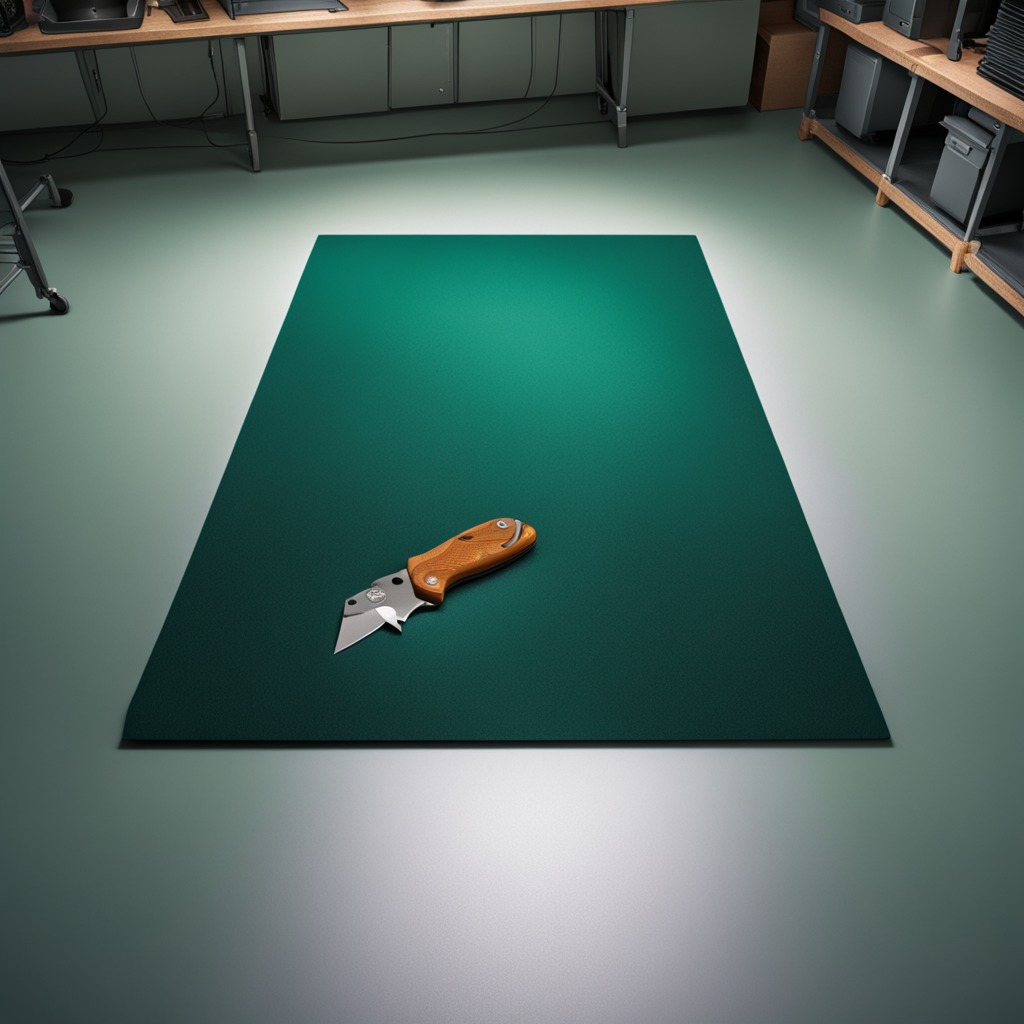
A utility knife lies on the tabletop.